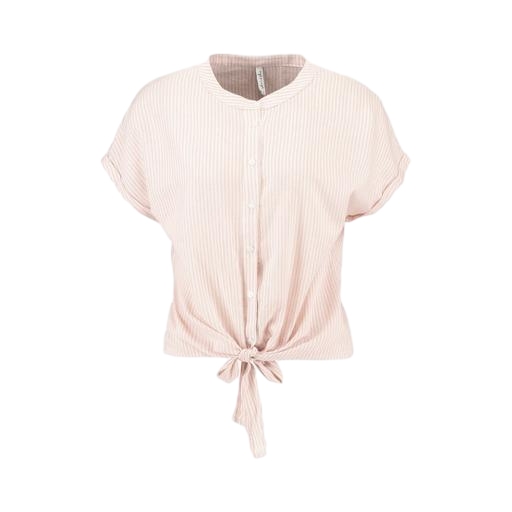
pink striped button-front top, tied shirt, short-sleeve top only macy, white background